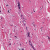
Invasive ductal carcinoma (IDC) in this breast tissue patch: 0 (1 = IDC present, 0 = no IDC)